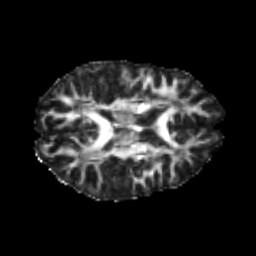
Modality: FA
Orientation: axial
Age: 22
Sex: female
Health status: healthy
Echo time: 0.074 s